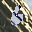
Label: 6